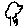
Label: tree